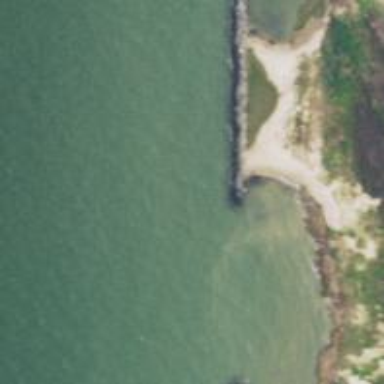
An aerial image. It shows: Breakwater structure.